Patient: sex F, age 34
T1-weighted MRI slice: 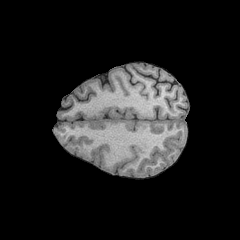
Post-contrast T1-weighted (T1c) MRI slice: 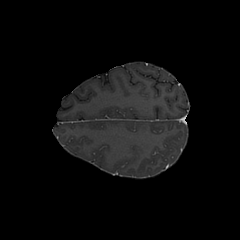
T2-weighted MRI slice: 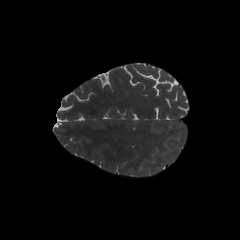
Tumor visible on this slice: no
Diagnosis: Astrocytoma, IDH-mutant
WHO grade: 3